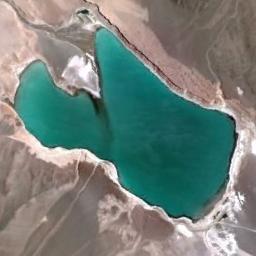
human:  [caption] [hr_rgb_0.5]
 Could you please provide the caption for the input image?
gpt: The lake lies in a wasteland and the water is deep green .

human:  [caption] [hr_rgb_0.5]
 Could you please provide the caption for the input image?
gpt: The ground is uneven around the lake .

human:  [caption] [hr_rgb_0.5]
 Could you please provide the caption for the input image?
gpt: An irregularly shaped pale blue lake on a tan mountain .

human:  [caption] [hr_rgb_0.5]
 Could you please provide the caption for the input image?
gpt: The lake in the picture is slender .

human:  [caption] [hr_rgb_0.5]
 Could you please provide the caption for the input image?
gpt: There are brown bare land around the green lake .